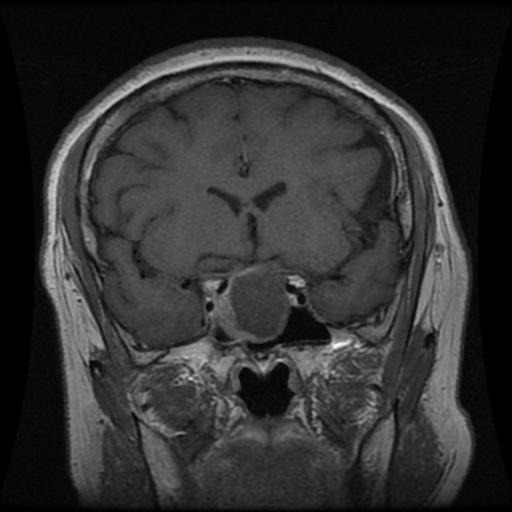
Label: pituitary